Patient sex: M
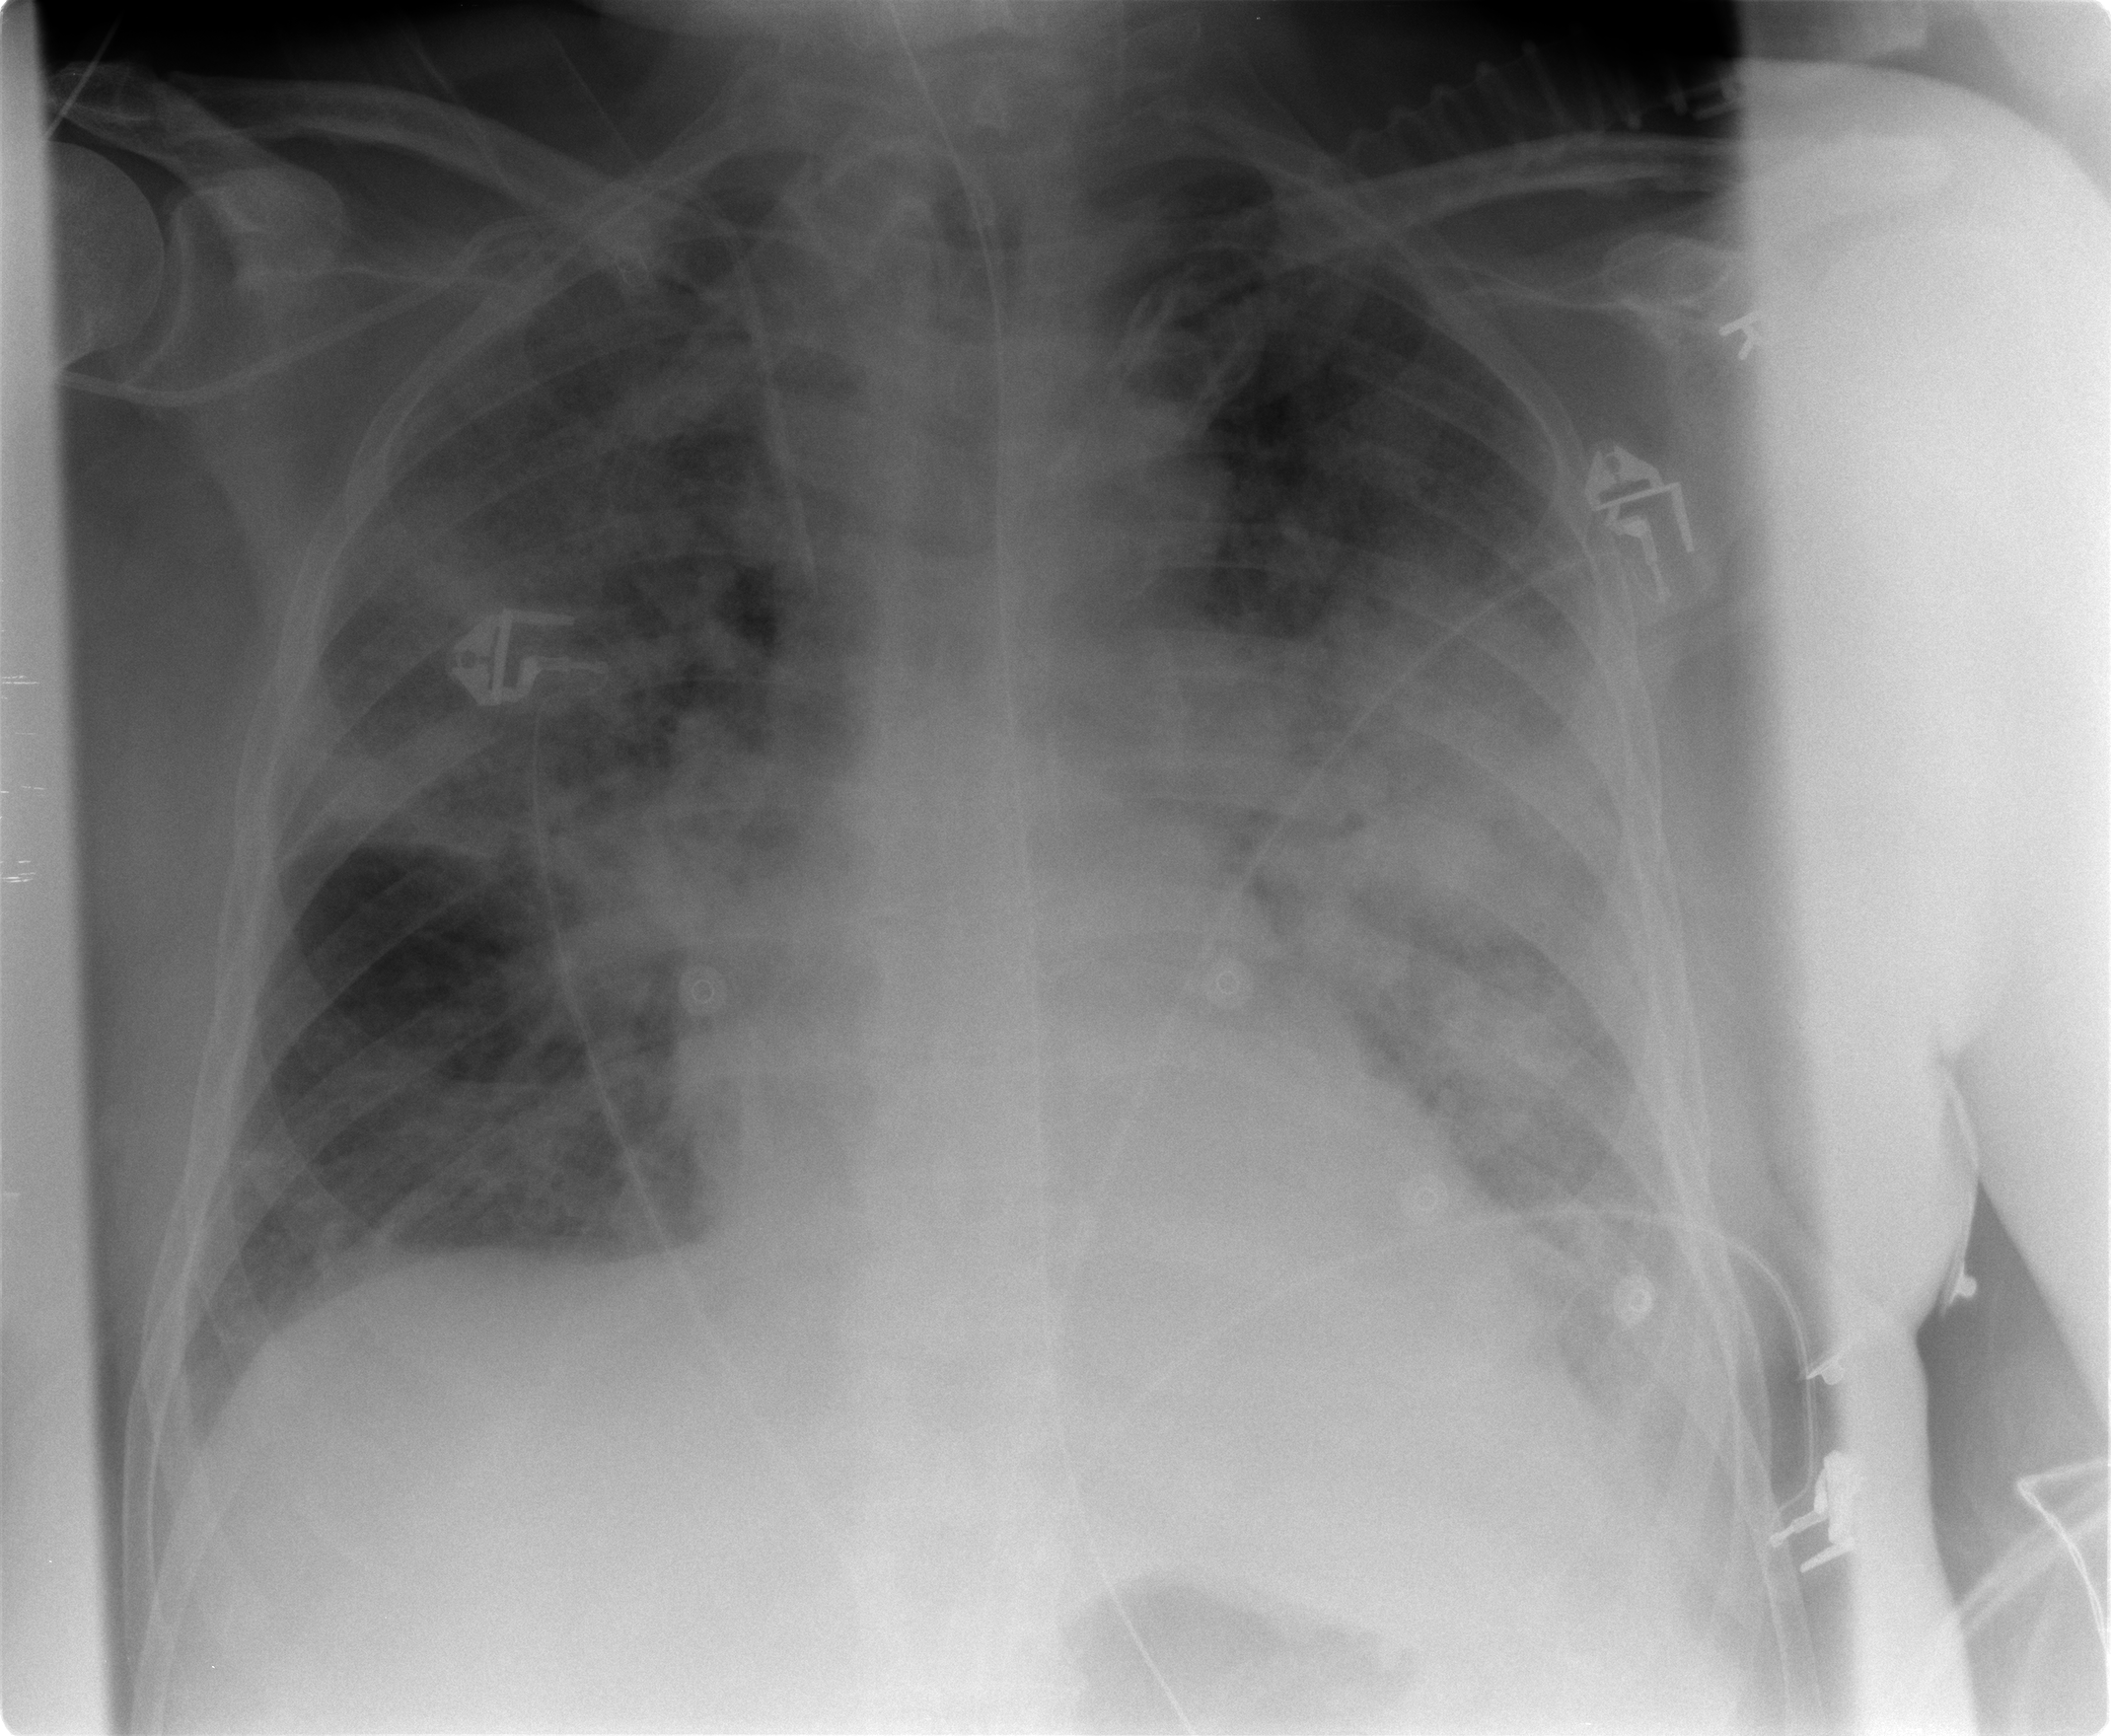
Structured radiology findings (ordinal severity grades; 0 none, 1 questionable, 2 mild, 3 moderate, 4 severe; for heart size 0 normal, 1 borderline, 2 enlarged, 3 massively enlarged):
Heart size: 0
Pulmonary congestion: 3
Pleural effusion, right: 0
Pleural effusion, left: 2
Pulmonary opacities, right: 3
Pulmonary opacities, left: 3
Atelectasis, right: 3
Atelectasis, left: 2